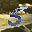
Label: 5